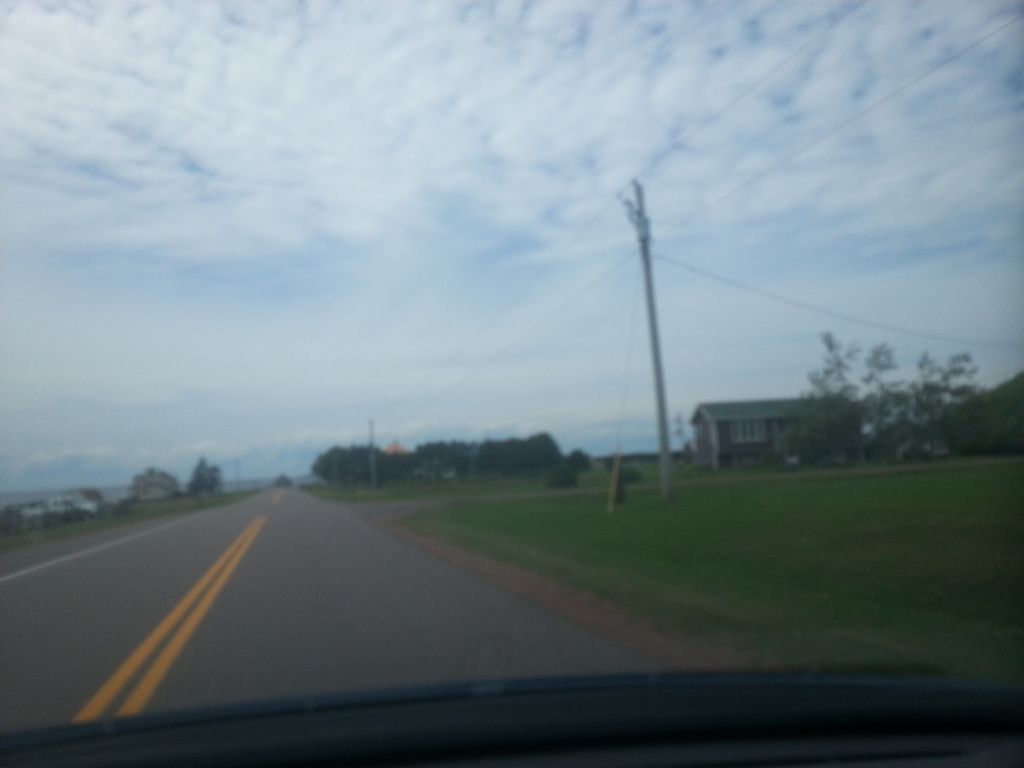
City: charlottetown